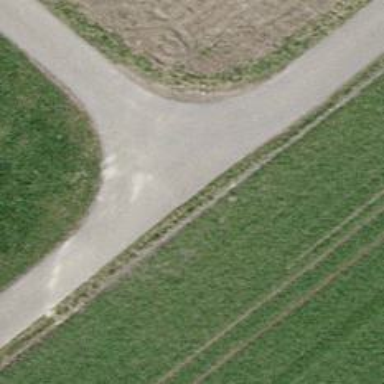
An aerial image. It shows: Paved track with grade1 tracktype.